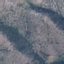
Land use / land cover class: HerbaceousVegetation